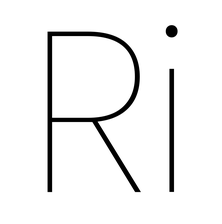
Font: Poppins-Thin